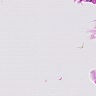
Metastatic tissue present: no